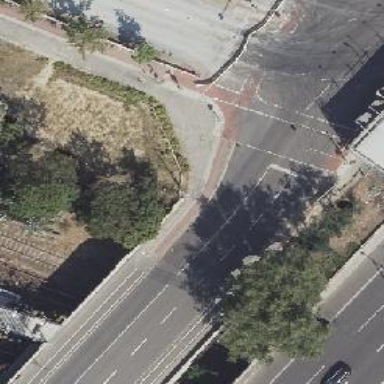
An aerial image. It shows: Tertiary road with asphalt surface and cycle track. It crosses over bridge.